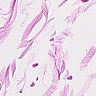
Metastatic tissue present: no